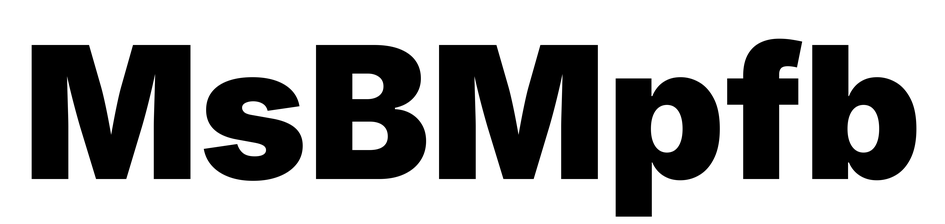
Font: Inter_Black